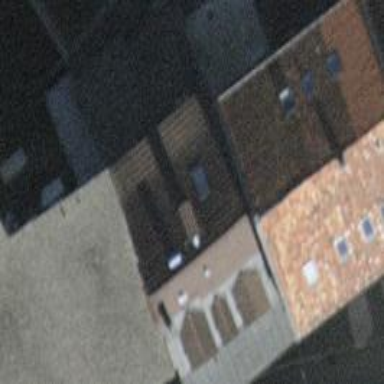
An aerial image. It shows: Cafe located in building.